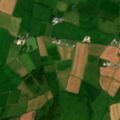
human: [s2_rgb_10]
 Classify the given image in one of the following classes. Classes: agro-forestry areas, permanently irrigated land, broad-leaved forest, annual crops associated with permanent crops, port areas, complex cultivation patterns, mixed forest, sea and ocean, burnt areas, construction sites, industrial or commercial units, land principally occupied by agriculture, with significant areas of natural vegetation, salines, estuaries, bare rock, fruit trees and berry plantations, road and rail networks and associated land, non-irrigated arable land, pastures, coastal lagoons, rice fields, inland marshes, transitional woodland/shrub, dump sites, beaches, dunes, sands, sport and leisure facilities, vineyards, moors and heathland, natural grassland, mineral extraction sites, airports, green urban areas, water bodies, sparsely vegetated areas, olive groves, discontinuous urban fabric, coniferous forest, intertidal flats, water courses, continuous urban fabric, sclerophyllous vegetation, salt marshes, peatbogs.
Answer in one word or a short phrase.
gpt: pastures, land principally occupied by agriculture, with significant areas of natural vegetation